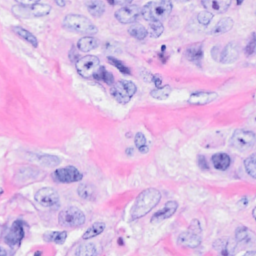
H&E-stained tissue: Breast